Question: I'm trying to find a certificate by serial number.
Apparently both sides are equal but debugger says they are not.
What am I missing here? I noticed IDE warned me when I copied & pasted
serial number into text editor, I didn't care about the message;
unicode blah blah...
1. I copied the serial number from certificate window.
2. Open Notepad2 new file. It's default ANSI. Pasted the text. Copied again. Pasted into VS. Values are not equal.
3. Set Notepad2 file as Unicode. Pasted serial number. Copied from Notepad2 and pasted into VS. Now they are equal.
It seems unicode vs ansi problem.

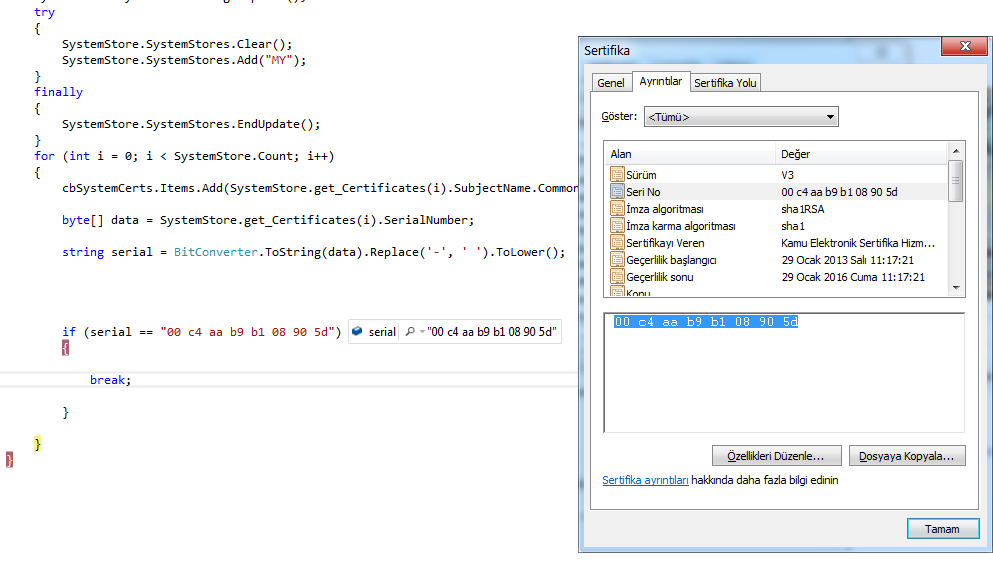
Answer: I can't see anything wrong with how you create the string or how you compare it. That should work just fine. Strings in .NET are always unicode, so there is no possible encoding problem either.
Retype the serial string manually. It seems that you got some unusual characters in there when pasting it, for example non-breaking spaces instead of regular spaces.